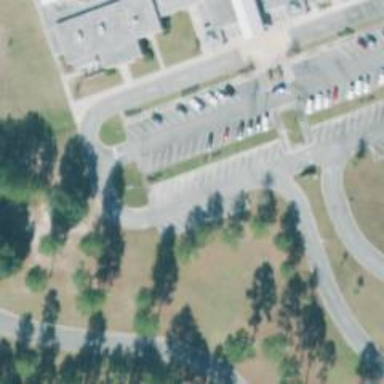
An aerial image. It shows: Parking space is available.